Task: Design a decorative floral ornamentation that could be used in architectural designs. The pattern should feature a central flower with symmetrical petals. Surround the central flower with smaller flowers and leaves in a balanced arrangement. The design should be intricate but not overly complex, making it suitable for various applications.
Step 1710:
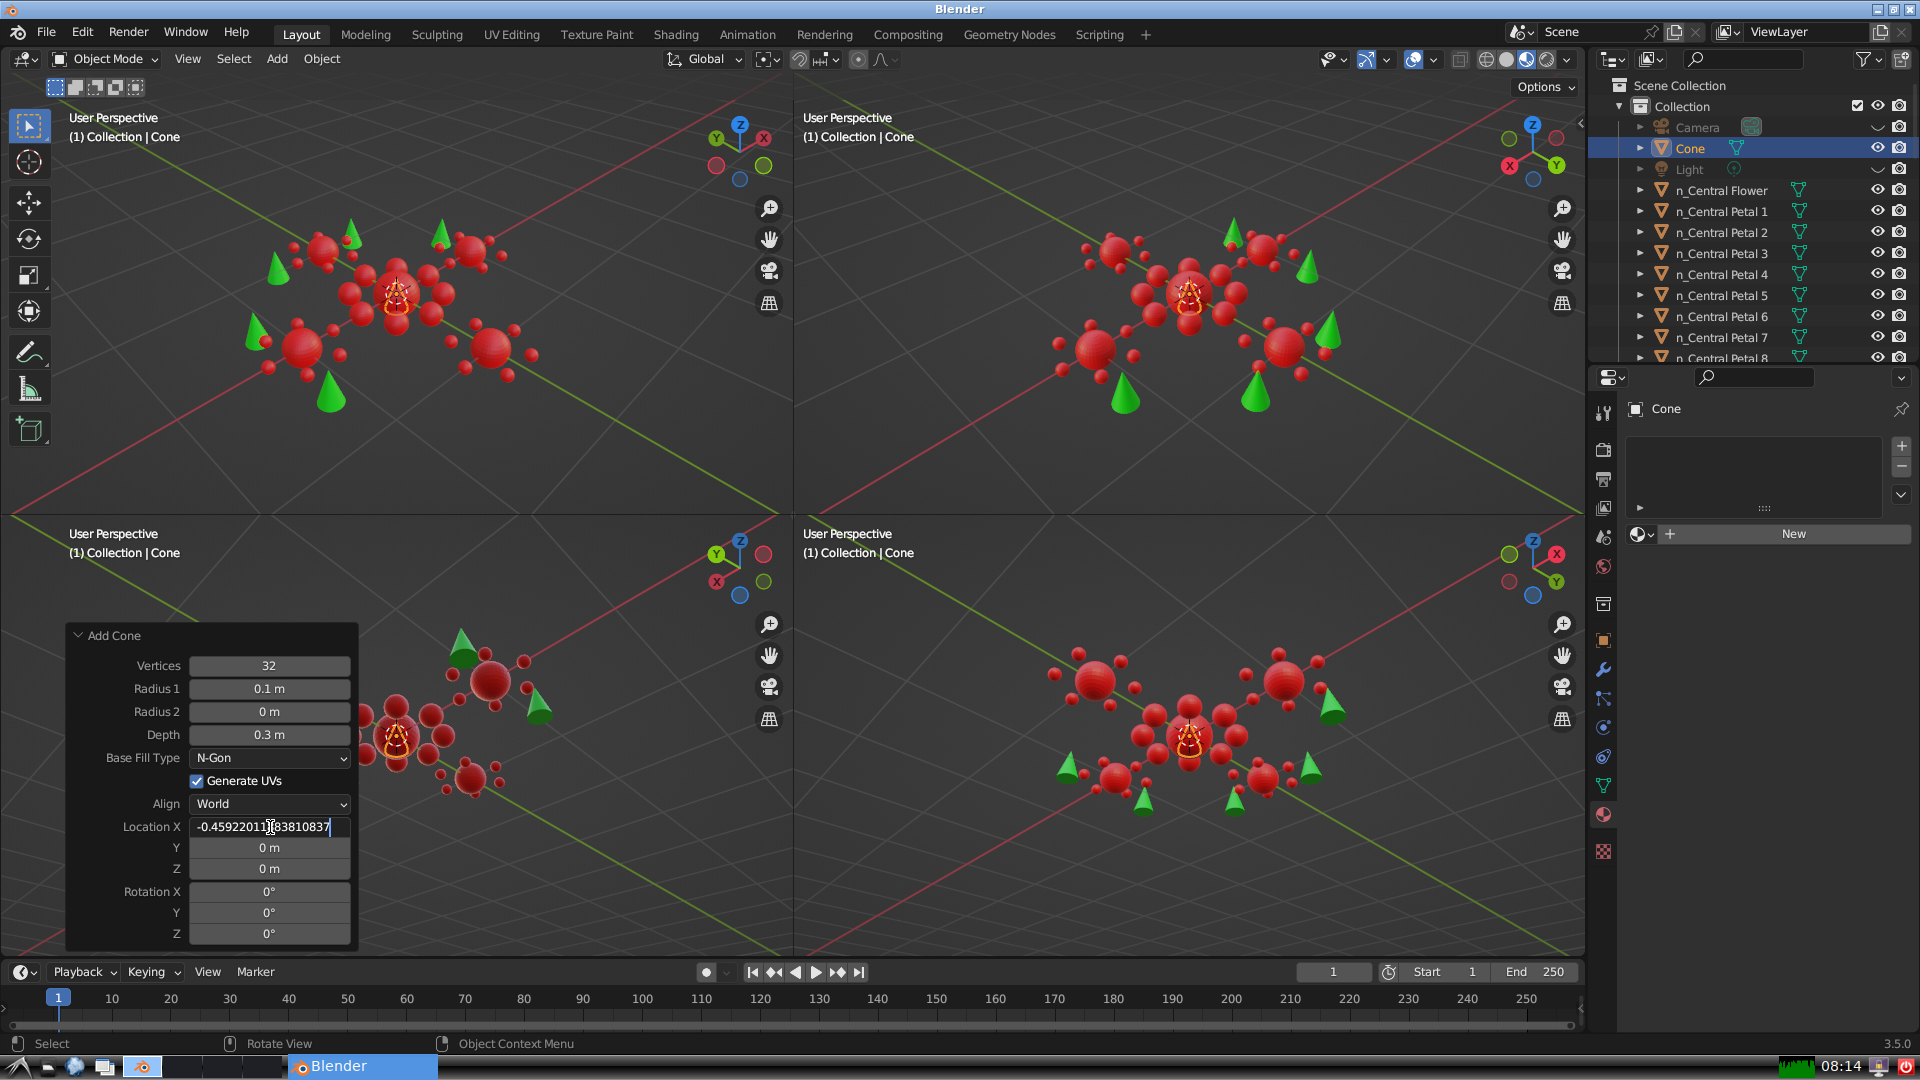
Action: {"key_press": ['Return']}